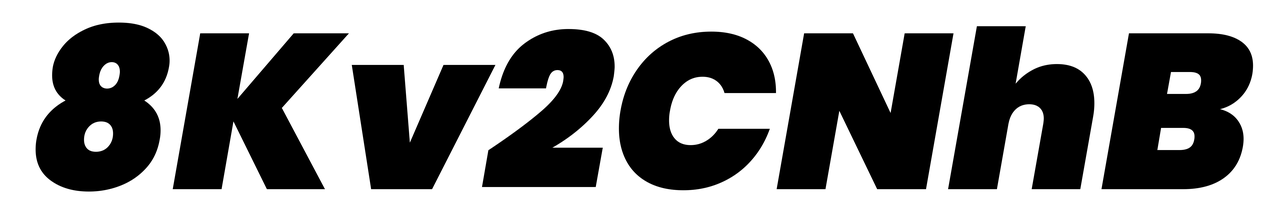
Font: Poppins-BlackItalic